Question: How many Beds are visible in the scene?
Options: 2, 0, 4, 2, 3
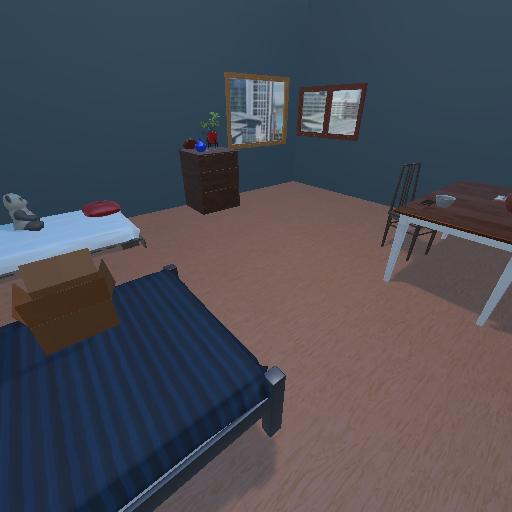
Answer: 2